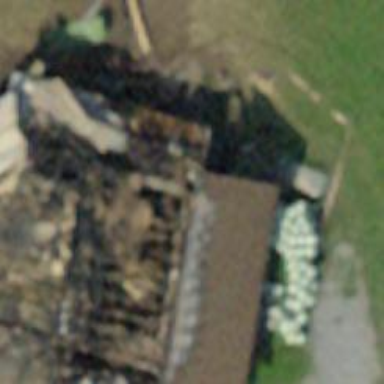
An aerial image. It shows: Barn.